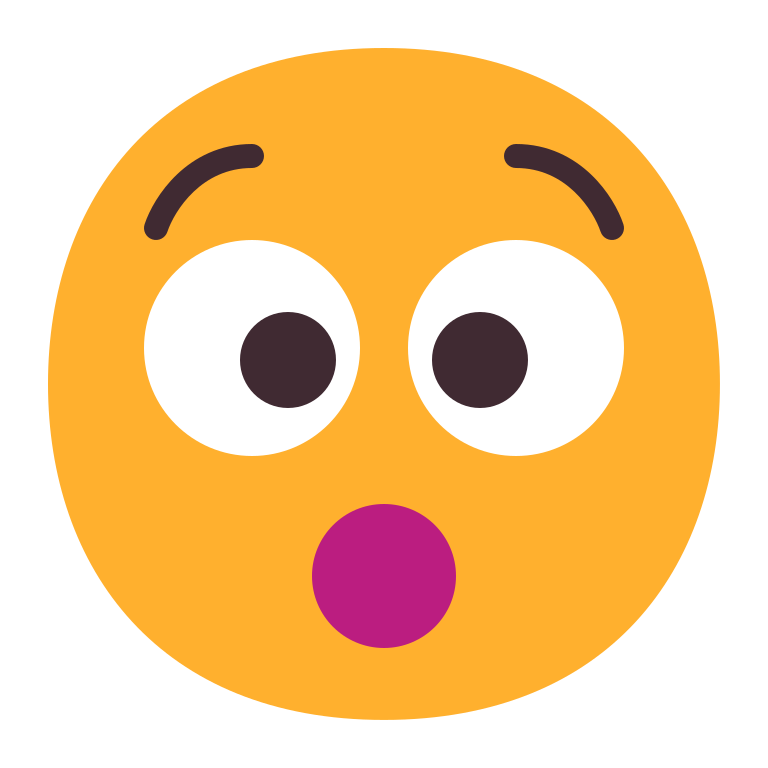
hushed face flat